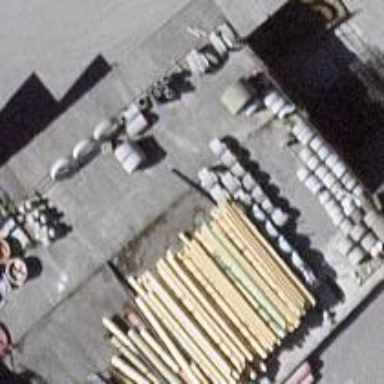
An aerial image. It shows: Industrial building.